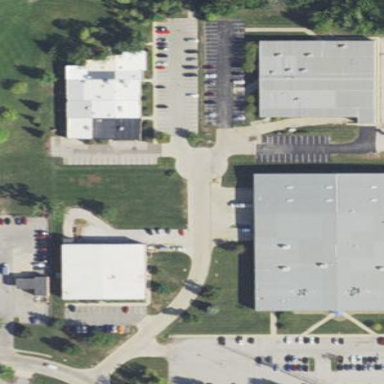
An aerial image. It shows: Commercial building.